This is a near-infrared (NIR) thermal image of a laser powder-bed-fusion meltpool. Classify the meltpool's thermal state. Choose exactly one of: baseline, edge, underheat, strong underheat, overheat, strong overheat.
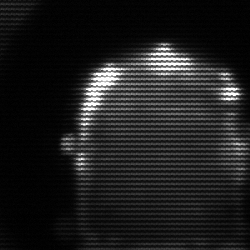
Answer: baseline